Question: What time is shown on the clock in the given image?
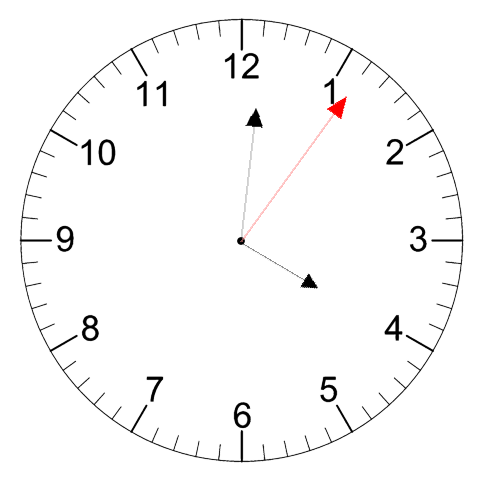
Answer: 04:01:06